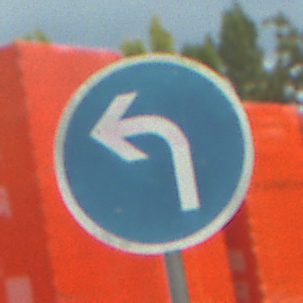
Verkehrszeichen: VorgeschriebeneFahrtrichtungLinks
Umgebung: Outdoor, Suburban
Tageszeit: MorningAfternoon
Wetter: PartlyCloudy
Licht: Natural
Jahreszeit: NotSpecified
Kontrast: LowContrast